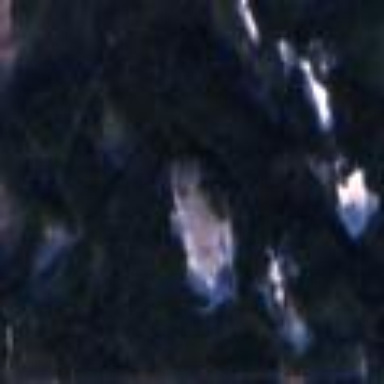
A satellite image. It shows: Forest area.